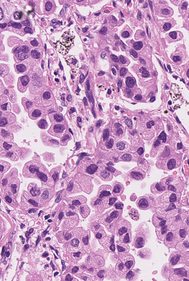
Tumor epithelial tissue: yes
Tumor-associated stroma tissue: yes
Normal tissue: no